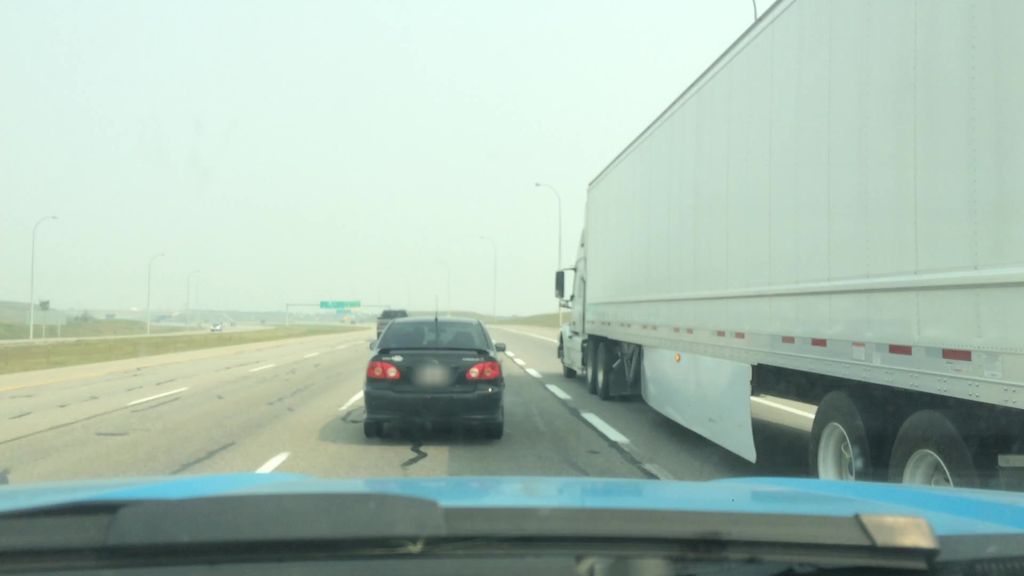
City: calgary